Question: Count the number of objects in the diagram.
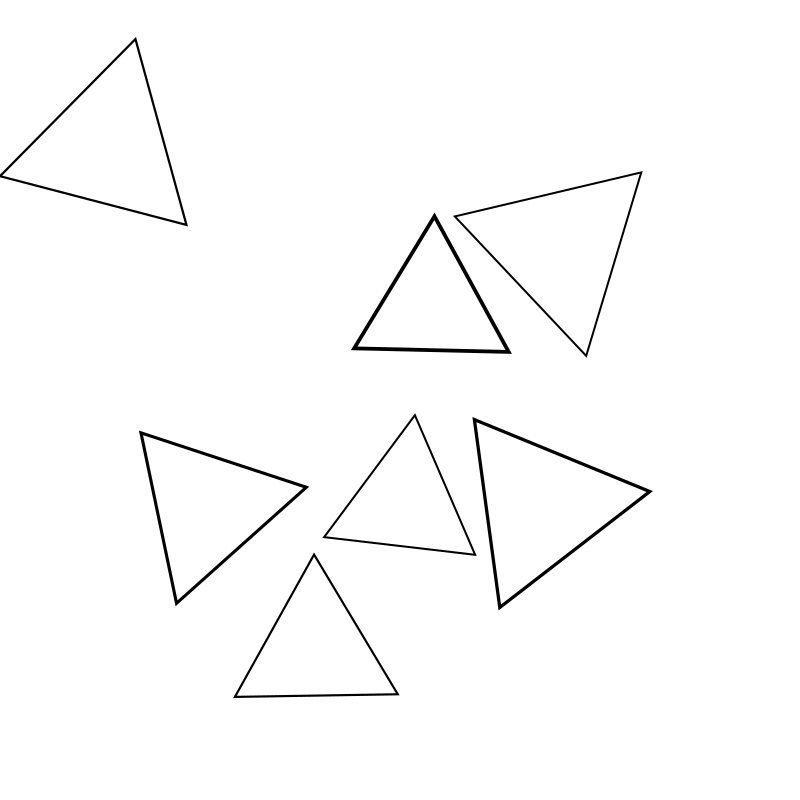
Answer: 7